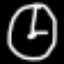
Label: clock